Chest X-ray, PA view. Patient: 8 years old, sex M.
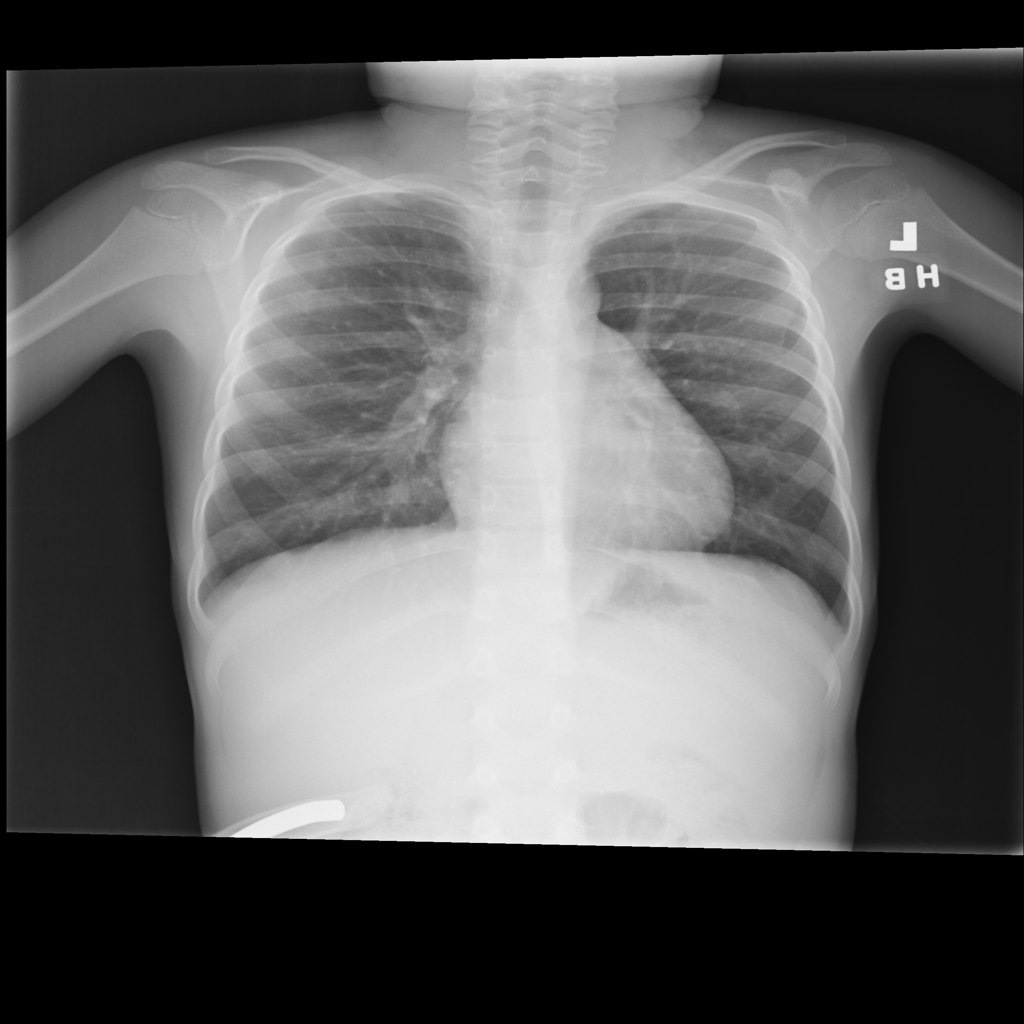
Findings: No Finding